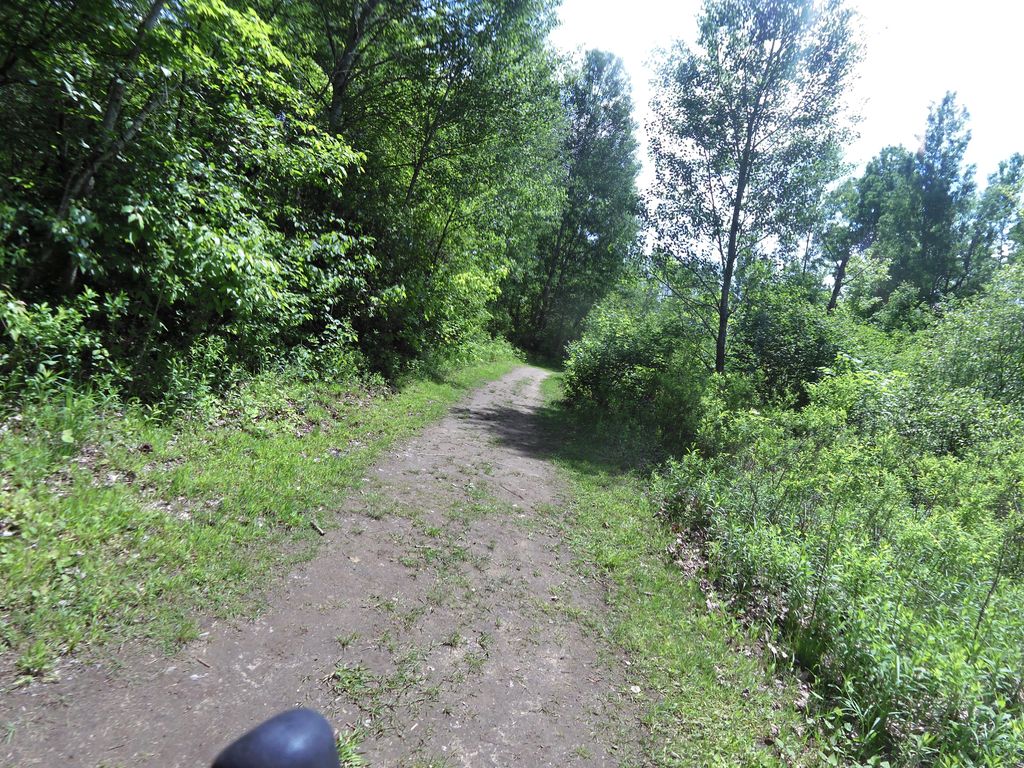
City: ottawa-gatineau